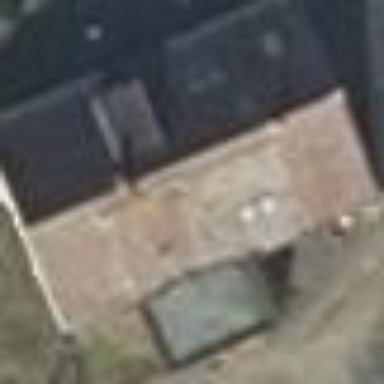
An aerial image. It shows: Grey house with flat roof.